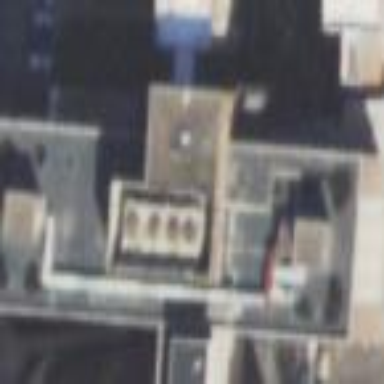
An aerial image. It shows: Hospital building.